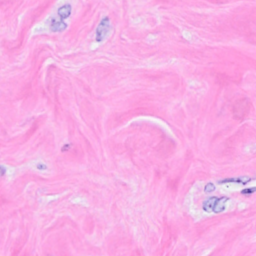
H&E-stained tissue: Breast